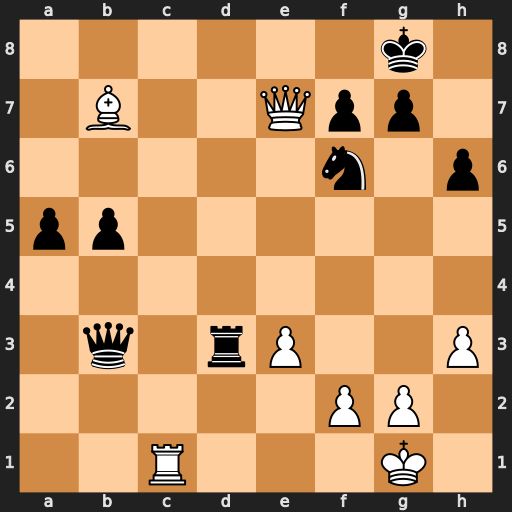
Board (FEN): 6k1/1B2Qpp1/5n1p/pp6/8/1q1rP2P/5PP1/2R3K1
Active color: w
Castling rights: -
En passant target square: -
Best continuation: Rc8+ Kh7 Be4+ Nxe4 Qxe4+ g6 Qe8